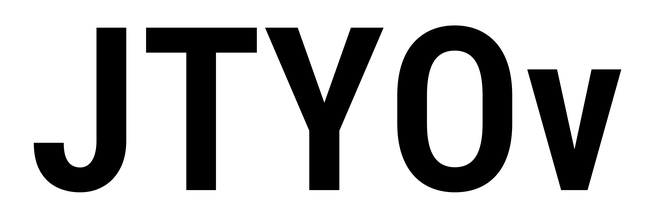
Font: Roboto_Condensed_SemiBold